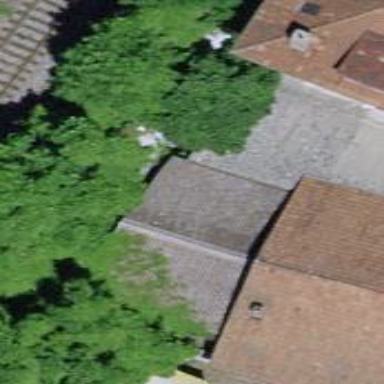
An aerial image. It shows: View of roof of building.